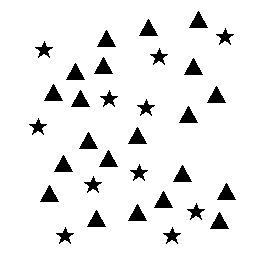
Squares: 0
Triangles: 21
Stars: 11
Total shapes: 32